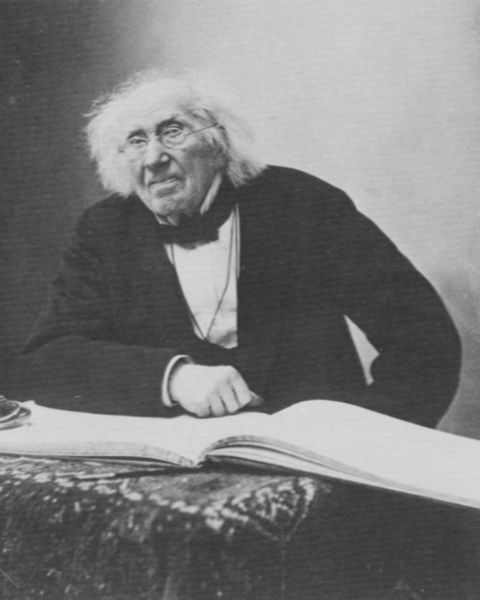
Titel: Der Chemiker Chevreul im Gespräch mit Nadar am Vorabend seines hundertsten Geburtstags
Künstler: Gaspard-Félix Tournachon
Schlagwörter: feder, hand, kopf, mann, weiß, finger, grau, mund, nase, schwarz, tisch, blick, tuch, muster, teppich, alt, anzug, hemd, jacke, wand, augen, kragen, portrait, porträt, tischdecke, haare, sitzend, decke, musiker, kinn, glatze, atelier, fliege, weste, halskette, foto, fotografie, gemustert, buch, schwarzweiss, portait, brille, wirr, brokat, pult, smoking, binder, gelehrter, graue, doktor, genie, suche, katalog, weißes haar, weiße haare, berühmt, schwarz weß, nazug, h, proffesor, jfoto